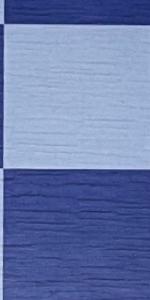
Label: Empty